Interaction volume radius: 5 \u00c5
Interaction volume height: 45 \u00c5
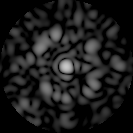
Disorder parameter: 0.7391